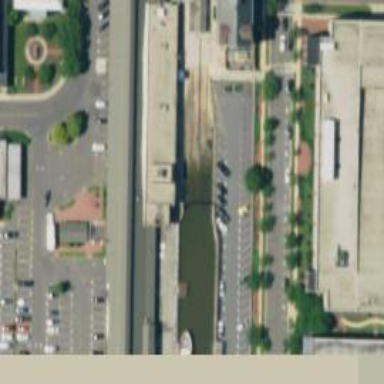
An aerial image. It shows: Lock gate on waterway.